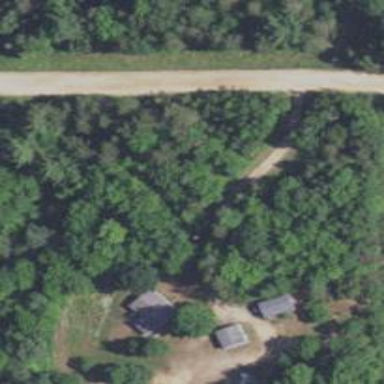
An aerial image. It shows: Driveway leading to service road.